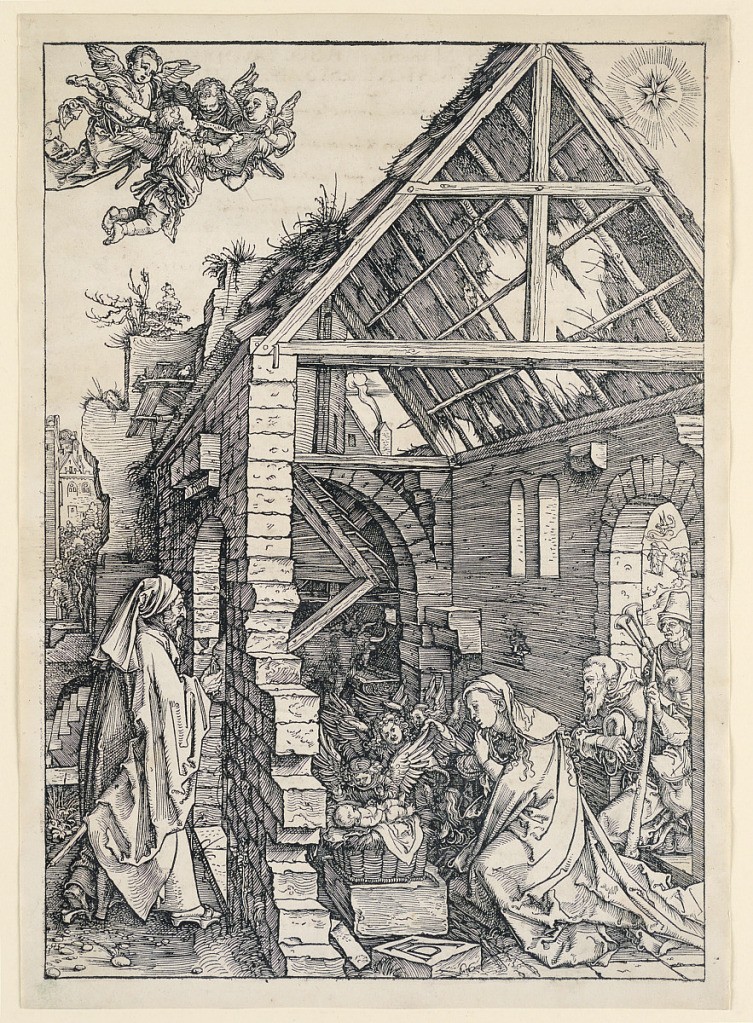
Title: The Nativity, from the Life of the Virgin series
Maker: Albrecht Dürer, German, 1471–1528
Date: ca. 1506
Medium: Woodcut on laid paper
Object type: Print
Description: Vertical rectangle. Within the manager, the Virgin kneels before the Child, facing left. Angels hover above the Child. A figure moves toward the open doorway, left.